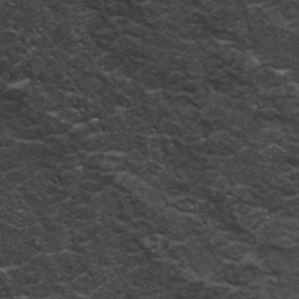
Label: frost